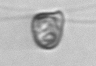
Label: flagellate_morphotype1